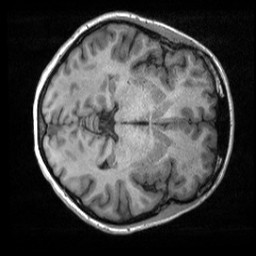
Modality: T1w
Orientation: axial
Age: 36
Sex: female
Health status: healthy
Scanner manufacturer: siemens
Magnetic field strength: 3 T
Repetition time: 2 s
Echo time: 0.00232 s